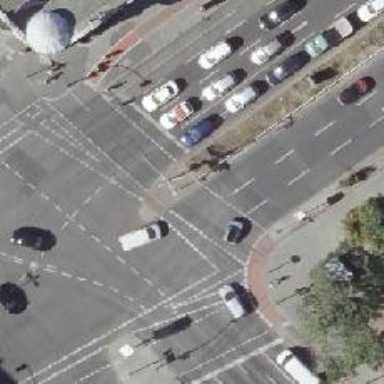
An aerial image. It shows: Footway located on traffic island.